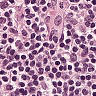
Metastatic tissue present: no